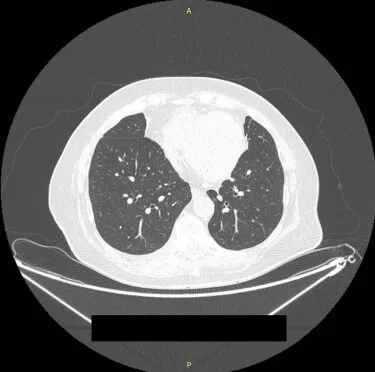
HRCT scans after antifungal treatment: regression of changes visible on admission is described.
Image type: radiology (ct)